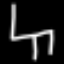
Label: chair